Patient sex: F
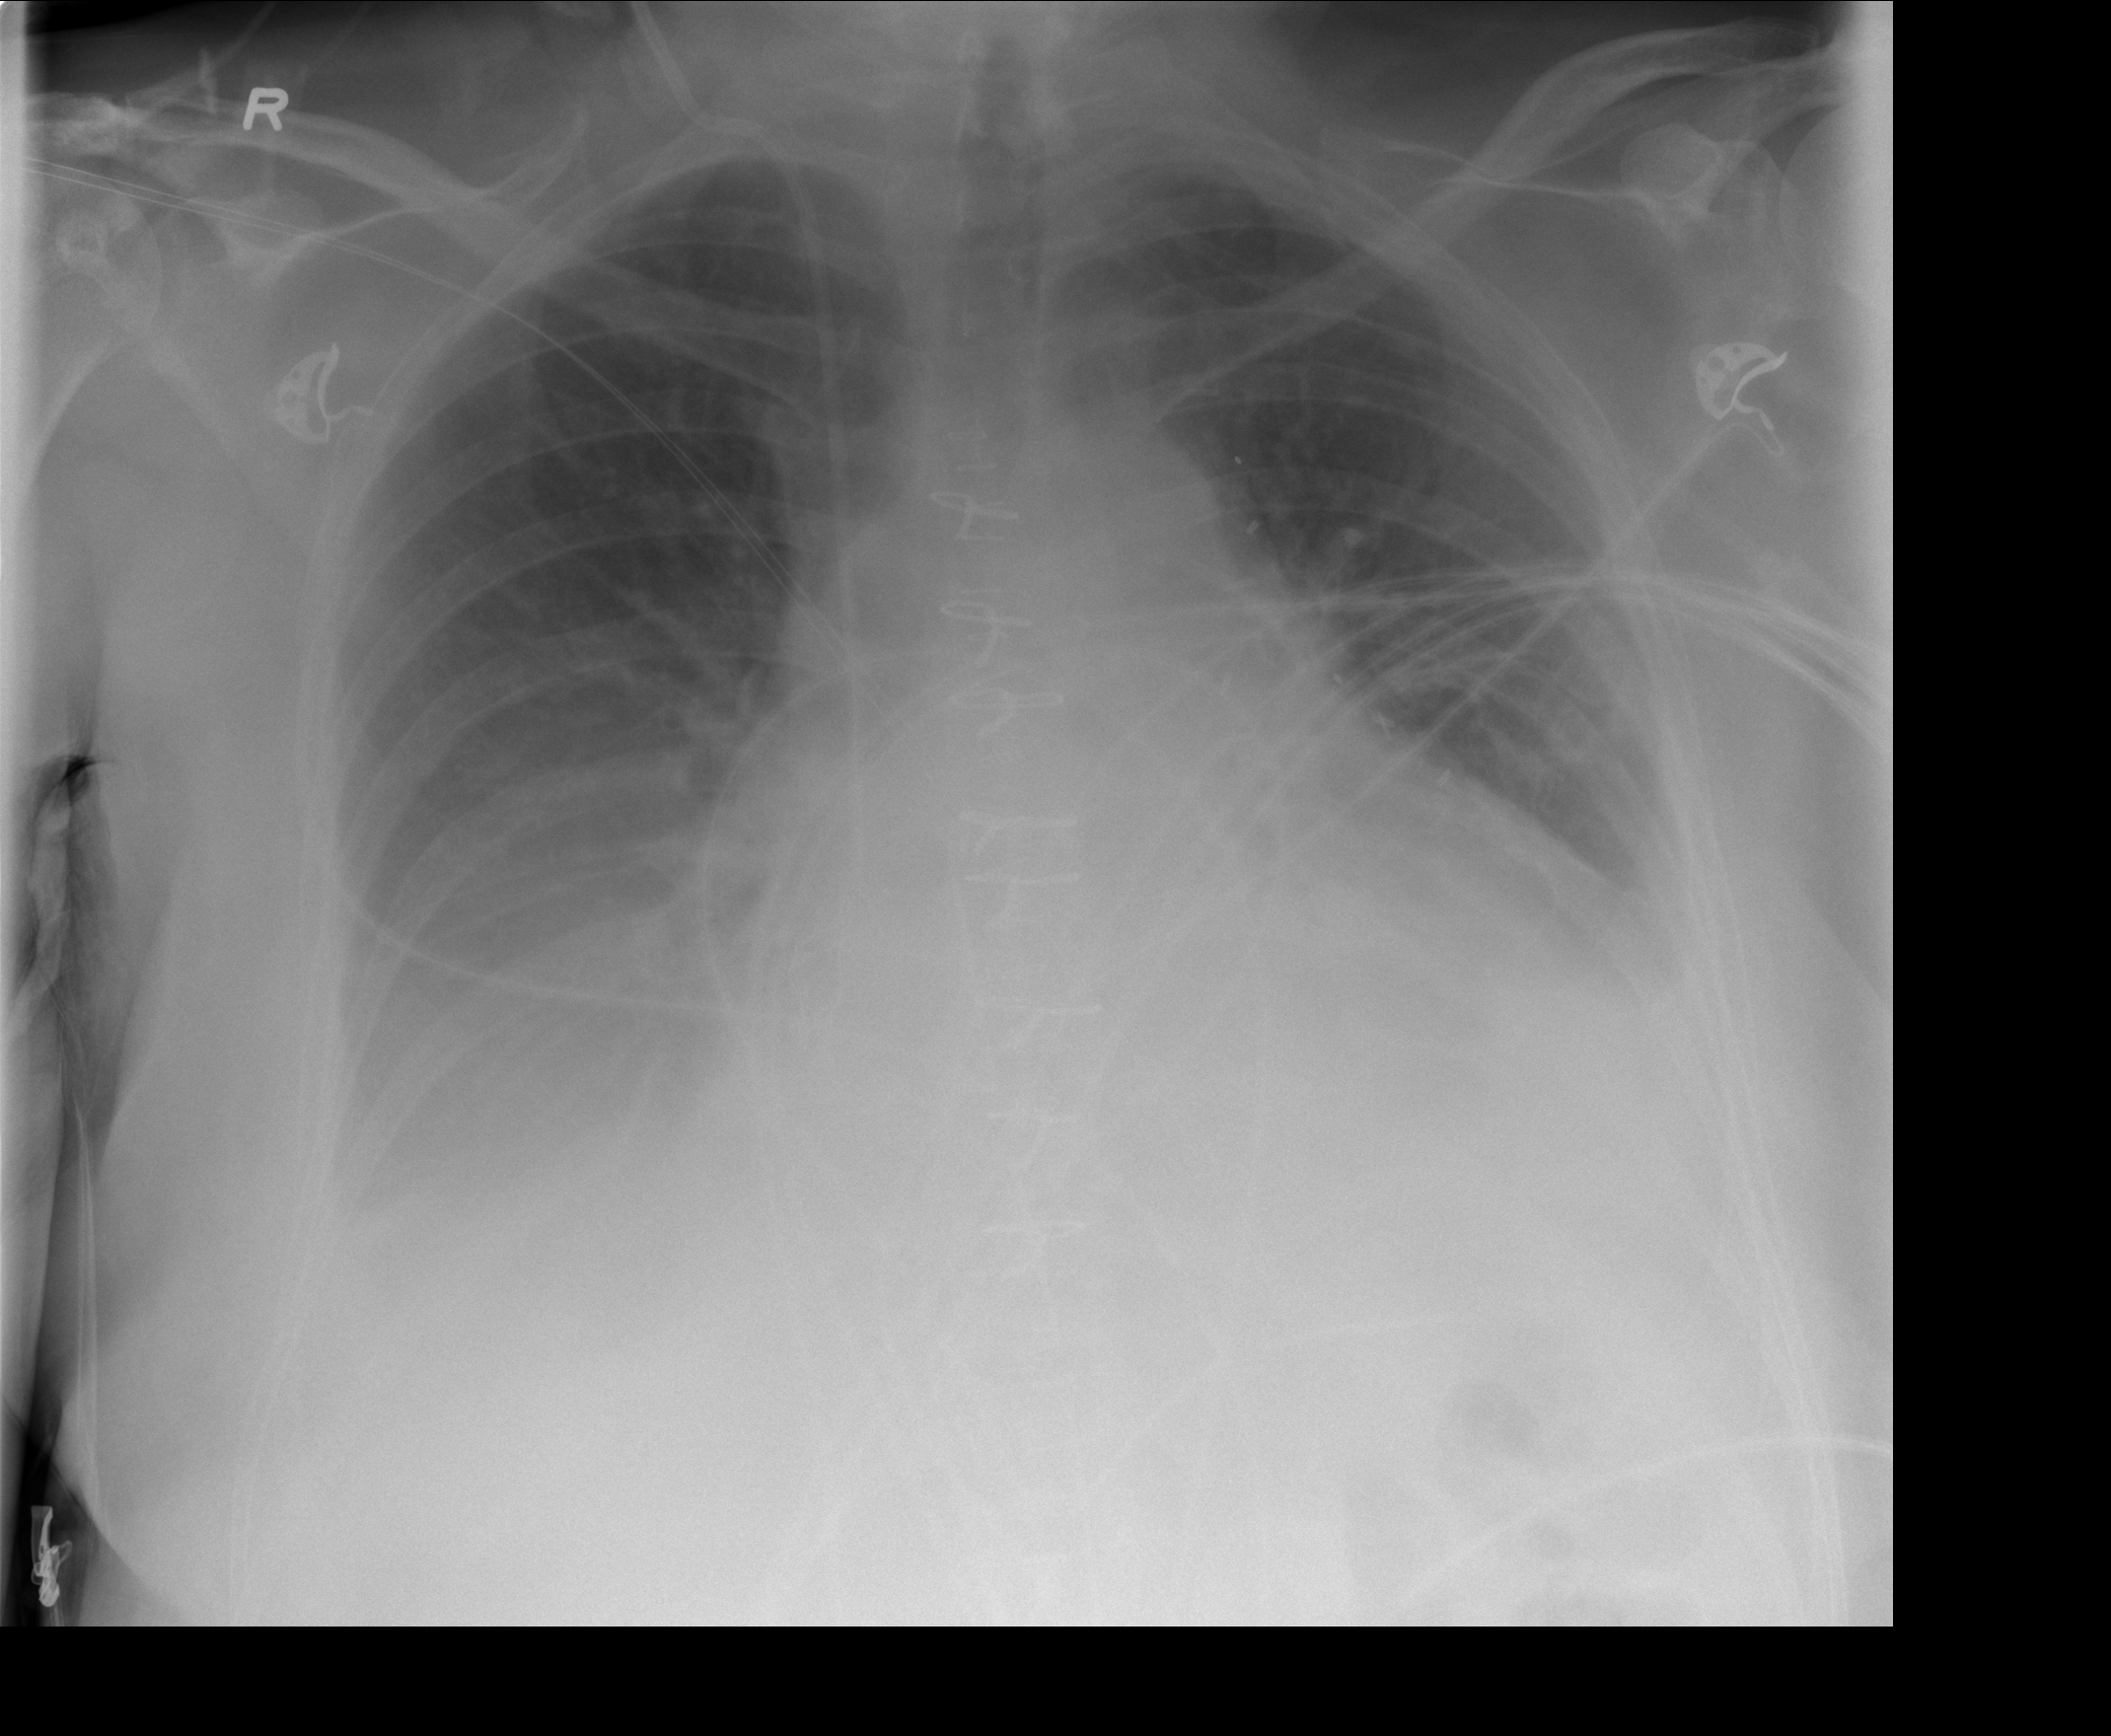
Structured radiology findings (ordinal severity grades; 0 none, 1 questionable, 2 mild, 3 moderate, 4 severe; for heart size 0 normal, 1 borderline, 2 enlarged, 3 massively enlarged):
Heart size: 2
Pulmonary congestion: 2
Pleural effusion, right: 2
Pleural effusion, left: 2
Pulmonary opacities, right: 0
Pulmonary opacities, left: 0
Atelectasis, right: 2
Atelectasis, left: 2